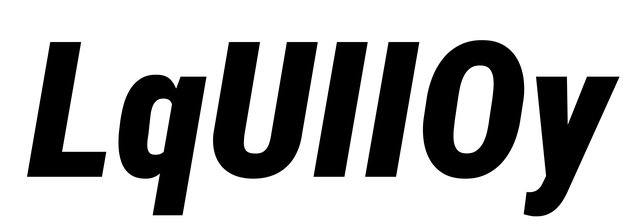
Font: Roboto-Italic_Condensed_Black_Italic